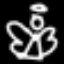
Label: angel